Question: Maybe i got a better idea. This was the original code:
'''
using System;
using System.IO;
using System.Collections.Generic;
using System.ComponentModel;
using System.Data;
using System.Drawing;
using System.Linq;
using System.Text;
using System.Windows.Forms;
namespace WindowsFormsApplication1
{
public partial class Form1 : Form
{
private bool pause = false;
private bool cut1 = false;
private bool copy1 = false;
Form2 popup = new Form2();
public Form1()
{
InitializeComponent();
}
// The lines with performed actions of a file
private void fileSystemWatcher1_Created(object sender, System.IO.FileSystemEventArgs e)
{
if (!pause)
{
listBox1.Items.Add("File Created> " + e.FullPath + " -Date:" + DateTime.Now);
}
}
private void fileSystemWatcher1_Changed(object sender, System.IO.FileSystemEventArgs e)
{
if (!pause)
{
listBox1.Items.Add("File Changed> " + e.FullPath + " -Date:" + DateTime.Now);
}
}
private void fileSystemWatcher1_Deleted(object sender, System.IO.FileSystemEventArgs e)
{
if (!pause)
{
listBox1.Items.Add("File Deleted> " + e.FullPath + " -Date:" + DateTime.Now);
}
}
private void fileSystemWatcher1_Renamed(object sender, System.IO.RenamedEventArgs e)
{
if (!pause)
{
listBox1.Items.Add("File Renamed> " + e.FullPath + " -Date:" + DateTime.Now);
}
}
private void fileSystemWatcher2_Changed(object sender, System.IO.FileSystemEventArgs e)
{
if (!pause)
{
listBox1.Items.Add("File Changed> " + e.FullPath + " -Date:" + DateTime.Now);
}
}
private void fileSystemWatcher2_Created(object sender, System.IO.FileSystemEventArgs e)
{
if (!pause)
{
listBox1.Items.Add("File Created> " + e.FullPath + " -Date:" + DateTime.Now);
}
}
private void fileSystemWatcher2_Deleted(object sender, System.IO.FileSystemEventArgs e)
{
if (!pause)
{
listBox1.Items.Add("File Deleted> " + e.FullPath + " -Date:" + DateTime.Now);
}
}
private void fileSystemWatcher2_Renamed(object sender, System.IO.RenamedEventArgs e)
{
if (!pause)
{
listBox1.Items.Add("File Renamed> " + e.FullPath + " -Date:" + DateTime.Now);
}
}
//1st directory
private void button2_Click(object sender, EventArgs e)
{
if (dlgOpenDir.ShowDialog() == DialogResult.OK)
{
fileSystemWatcher1.EnableRaisingEvents = false; // Stop watching
fileSystemWatcher1.IncludeSubdirectories = true;
fileSystemWatcher1.Path = dlgOpenDir.SelectedPath;
textBox1.Text = dlgOpenDir.SelectedPath; // Text of textBox2 = Path of fileSystemWatcher2
fileSystemWatcher1.EnableRaisingEvents = true; // Begin watching
}
}
//2nd directory
private void button3_Click(object sender, EventArgs e)
{
if (dlgOpenDir.ShowDialog() == DialogResult.OK)
{
fileSystemWatcher2.EnableRaisingEvents = false; // Stop watching
fileSystemWatcher2.IncludeSubdirectories = true;
fileSystemWatcher2.Path = dlgOpenDir.SelectedPath;
textBox2.Text = dlgOpenDir.SelectedPath; // Text of textBox2 = Path of fileSystemWatcher2
fileSystemWatcher2.EnableRaisingEvents = true; // Begin watching
}
}
//log
private void button1_Click(object sender, EventArgs e)
{
DialogResult resDialog = dlgSaveFile.ShowDialog();
if (resDialog.ToString() == "OK")
{
FileInfo fi = new FileInfo(dlgSaveFile.FileName);
StreamWriter sw = fi.CreateText();
foreach (string sItem in listBox1.Items)
{
sw.WriteLine(sItem);
}
sw.Close();
}
}
//pause watching
private void pause_button_Click(object sender, EventArgs e)
{
if (!pause)
{
pause = true;
pause_button.Text = "Unpause";
}
else
{
pause = false;
pause_button.Text = "Pause Watching";
}
}
//clear listbox
private void clear_button_Click(object sender, EventArgs e)
{
listBox1.Items.Clear();
}
private void Transfer_Click(object sender, EventArgs e)
{
//copy a file
if (copy1)
{
DialogResult dialogresult = popup.ShowDialog();
var source = FileBrowseBox.Text;
var target = Path.Combine(DestinationBox.Text, Path.ChangeExtension(FileNameBox.Text, Path.GetExtension(source)));
if (File.Exists(target))
{
if (dialogresult == DialogResult.OK)
{
File.Delete(target);
}
else if (dialogresult == DialogResult.Cancel)
{
}
}
else
{
File.Copy(FileBrowseBox.Text, Path.Combine(DestinationBox.Text, Path.ChangeExtension(FileNameBox.Text, Path.GetExtension(FileBrowseBox.Text))));
}
if (dialogresult == DialogResult.Cancel)
{
}
else
{
File.Copy(FileBrowseBox.Text, Path.Combine(DestinationBox.Text, Path.ChangeExtension(FileNameBox.Text, Path.GetExtension(FileBrowseBox.Text))));
}
}
//cut a file
if (cut1)
{
DialogResult dialogresult = popup.ShowDialog();
var source = FileBrowseBox.Text;
var target = Path.Combine(DestinationBox.Text, Path.ChangeExtension(FileNameBox.Text, Path.GetExtension(source)));
if (File.Exists(target))
{
if (dialogresult == DialogResult.OK)
{
File.Delete(target);
}
else if (dialogresult == DialogResult.Cancel)
{
}
}
else
{
File.Move(FileBrowseBox.Text, Path.Combine(DestinationBox.Text, Path.ChangeExtension(FileNameBox.Text, Path.GetExtension(FileBrowseBox.Text))));
}
if (dialogresult == DialogResult.Cancel)
{
}
else
{
File.Move(FileBrowseBox.Text, Path.Combine(DestinationBox.Text, Path.ChangeExtension(FileNameBox.Text, Path.GetExtension(FileBrowseBox.Text))));
}
}
}
private void Browse_file_Click(object sender, EventArgs e)
{
DialogResult resDialog = openFileDialog1.ShowDialog();
if (resDialog == DialogResult.OK)
{
FileBrowseBox.Text = openFileDialog1.FileName;
}
}
private void Browse_destination_Click(object sender, EventArgs e)
{
DialogResult resDialog = folderBrowserDialog1.ShowDialog();
if (resDialog == DialogResult.OK)
{
DestinationBox.Text = folderBrowserDialog1.SelectedPath;
}
}
private void CopyButton_CheckedChanged(object sender, EventArgs e)
{
copy1 = true;
}
private void Cut_CheckedChanged(object sender, EventArgs e)
{
cut1 = true;
}
}
}
'''

I want the Filewatcher to watch the path of the FileBrowseBox, but with the FileBrowseBox you have to choose a file. How do i watch the path the file is in?
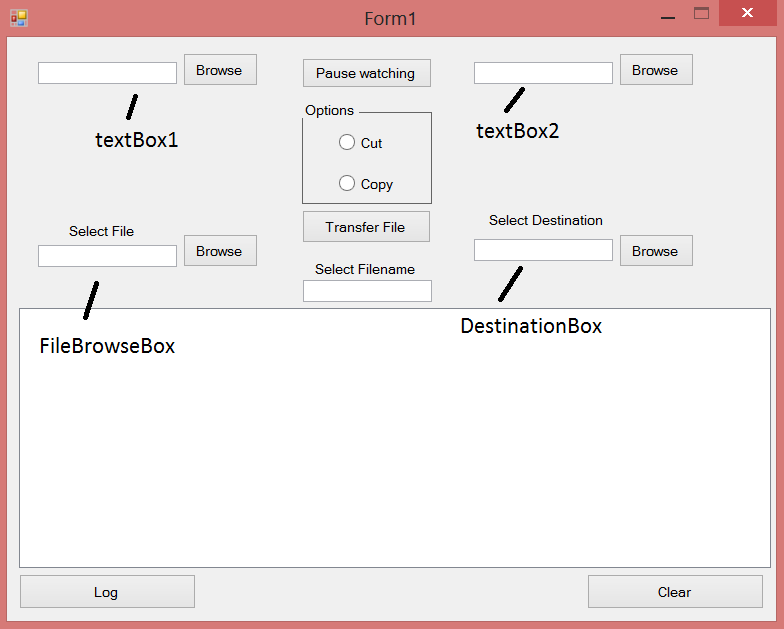
Answer: Is it possible that both copy1 and cut1 are true?
In your code you set the variables to true, regardless the state of the checkboxes.
Try to change the CheckedChanged-methods to
'''
private void CopyButton_CheckedChanged(object sender, EventArgs e)
{
if (chkCopy.Checked)
{
copy1 = true;
cut1 = false;
// ToDo: Uncheck checkbox cut1
}
else
{
copy1 = false;
{
}
private void Cut_CheckedChanged(object sender, EventArgs e)
{
if (chkCut.Checked)
{
cut1 = true;
copy1 = false;
// ToDo: Uncheck checkbox copy1
}
else
{
cut1 = false;
{
}
'''
Maybe it's more interesting to use radiobuttons instead of checkboxes?
When in the same group there can be only one checked while in your case both checkboxes can be checked.
Which make no sense since you can only copy or cut, not both at the same time.